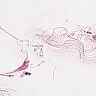
Metastatic tissue present: no